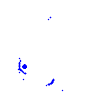
Particle: pion